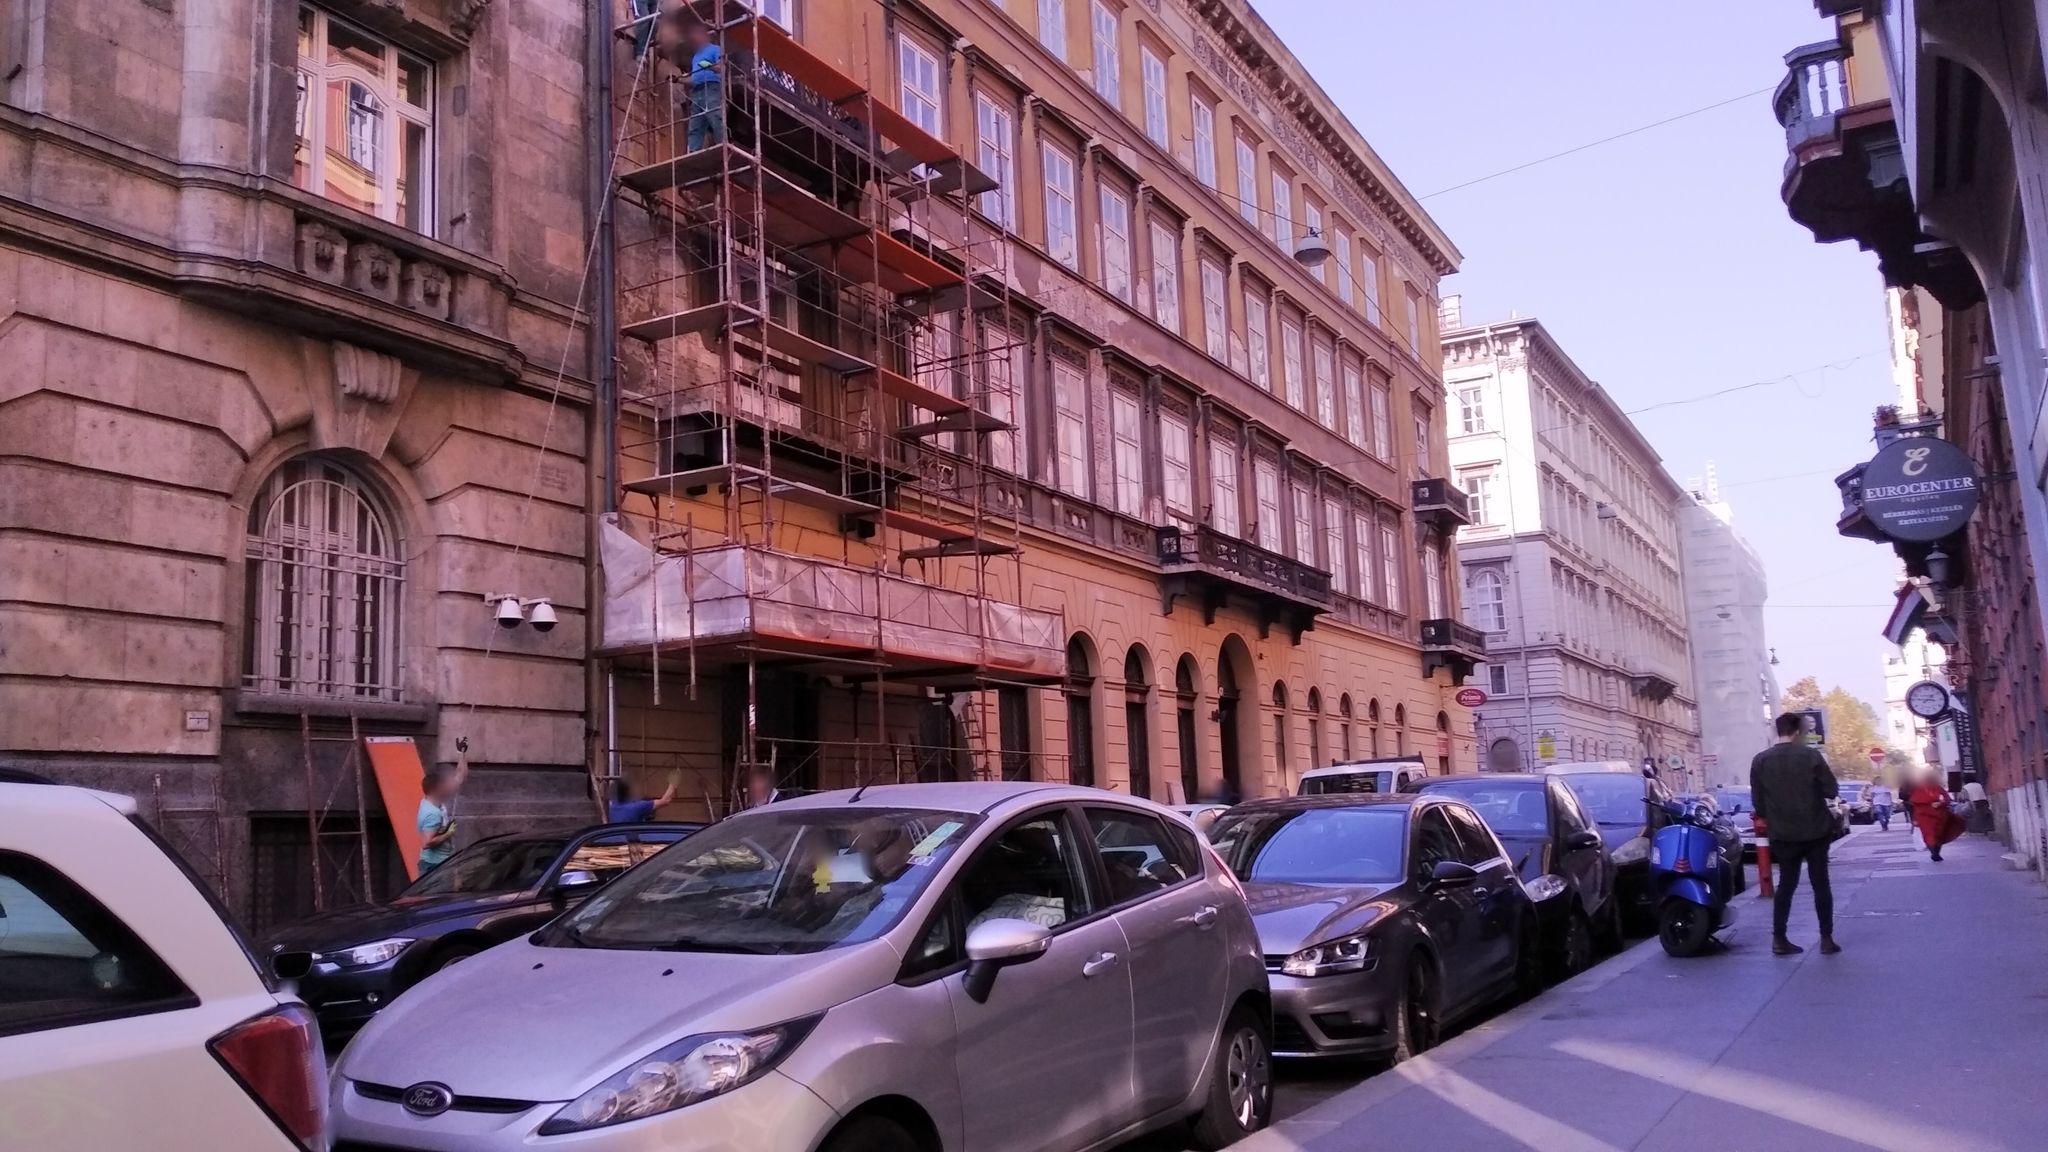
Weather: clear
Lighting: day
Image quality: good
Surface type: walking surface
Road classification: residential
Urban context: urban centre
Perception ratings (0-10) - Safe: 5.14, Lively: 8.45, Beautiful: 2.67, Boring: 2.17, Depressing: 5.56, Wealthy: 8.76